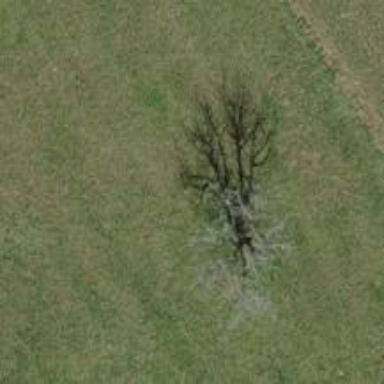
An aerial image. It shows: Deciduous tree with mixed leaves.